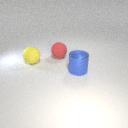
large red rubber sphere to the left of large blue metal cylinder